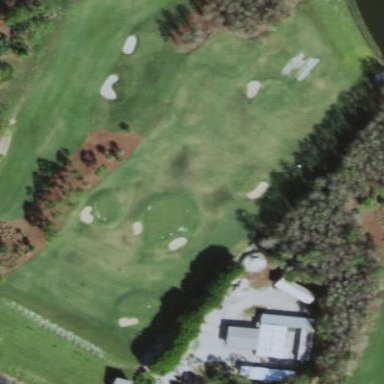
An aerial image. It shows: Grassy area designated as driving range for golf.